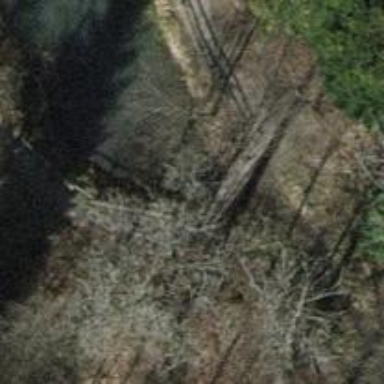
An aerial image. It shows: Path on bridge with excellent trail visibility.